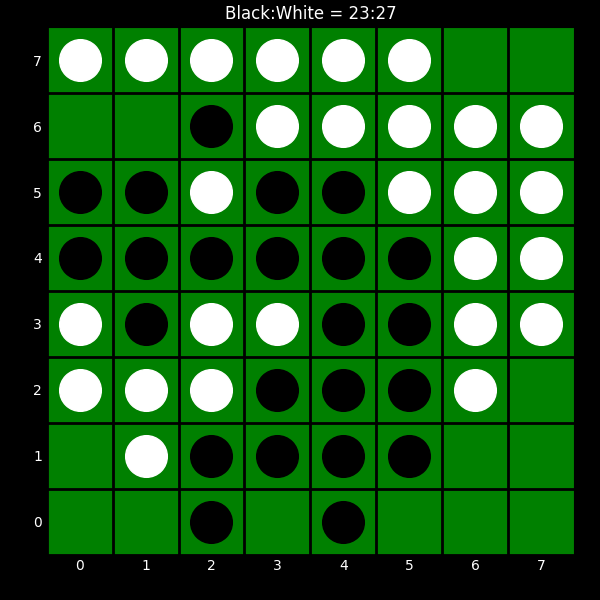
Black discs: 23
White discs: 27